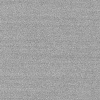
Atmospheric dust classification: dusty